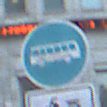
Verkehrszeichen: Busssonderstreifen
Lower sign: EinspurigeFahrzeugeFrei2
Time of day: MorningAfternoon
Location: Outdoor (Urban)
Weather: PartlyCloudy
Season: NotSpecified
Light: Natural